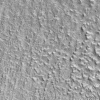
Atmospheric dust classification: not_dusty